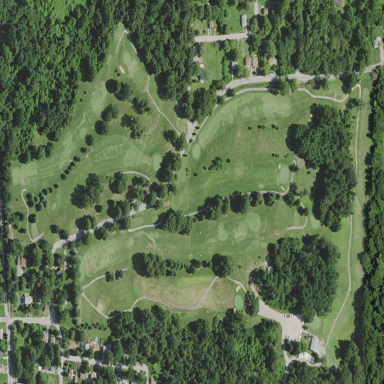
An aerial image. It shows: Golf course surrounded by greenery.